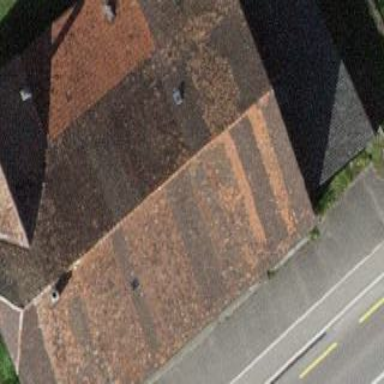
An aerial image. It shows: Detached building with hipped roof shape.